Interaction volume radius: 10 \u00c5
Interaction volume height: 20 \u00c5
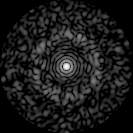
Disorder parameter: 0.8497